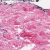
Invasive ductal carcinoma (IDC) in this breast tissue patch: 0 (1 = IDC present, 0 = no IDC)